Question: When running my website locally (via 'yesod devel') the styling loads up and all is good.
CSS files are loaded correctly. Using this <URL>
But when uploaded onto my amazon ec2 server styling is not loaded correctly.
I'm using nginx that listens to port 80, then redirects it to port 3000 where my yesod webapp is running. My nginx.conf settings.

So I can directly got to <URL> showing that the static files are passed on to the user browser. However, for some reason the css is not connecting correctly.
Another thing I've noticed is that if I directly go to the IP and port 3000, the default 'favicon.ico' icon will get loading, whereas if I go to the domain it will not get loaded.
Any ideas?
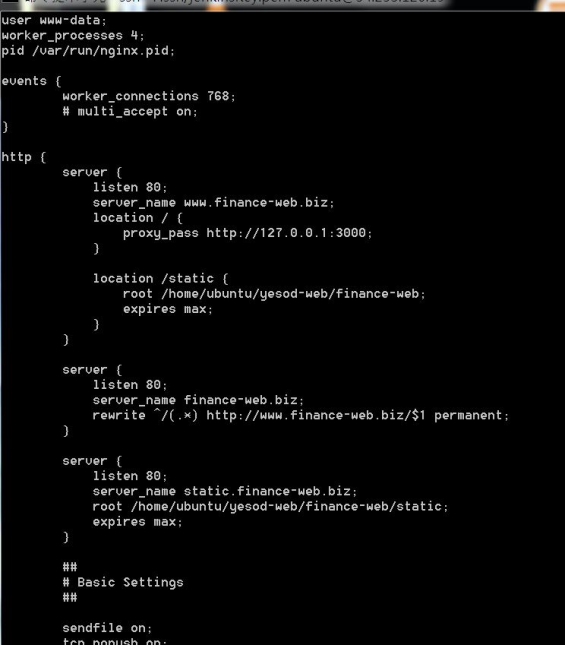
Answer: Does the setting in agree with the start of the url you were using to access the ec2 server? The log you show could certainly be explained by it being wrong. Yesod builds in fully qualified urls, using the as the prefix, for all of the additional pieces needed to build up a page. (Check the page source to see what Yesod has produced.)
If you are running using for now, the setting will be the one set for the "Development" environment - which will be the one in the "Defaults" section if you have kept the structure of as it was when you created your scaffolded site.